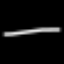
Label: line